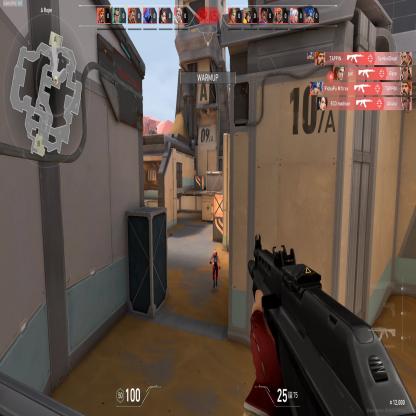
Label: enemy